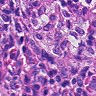
Metastatic tissue present: no